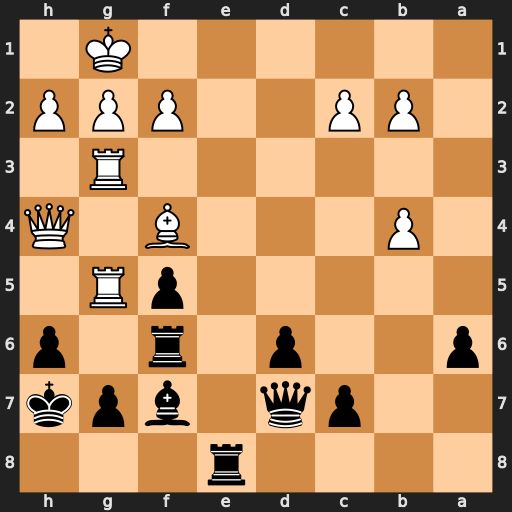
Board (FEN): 4r3/2pq1bpk/p2p1r1p/5pR1/1P3B1Q/6R1/1PP2PPP/6K1
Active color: b
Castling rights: -
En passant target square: -
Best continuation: Re1#